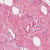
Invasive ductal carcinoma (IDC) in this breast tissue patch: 0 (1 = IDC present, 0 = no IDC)